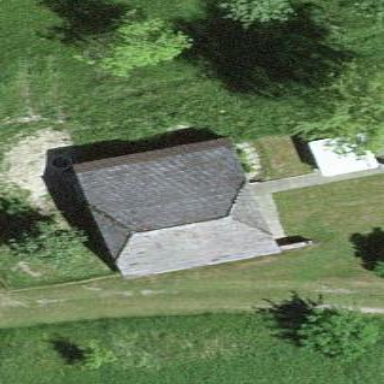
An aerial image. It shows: Rural barn.